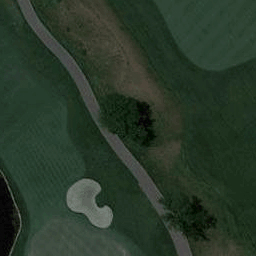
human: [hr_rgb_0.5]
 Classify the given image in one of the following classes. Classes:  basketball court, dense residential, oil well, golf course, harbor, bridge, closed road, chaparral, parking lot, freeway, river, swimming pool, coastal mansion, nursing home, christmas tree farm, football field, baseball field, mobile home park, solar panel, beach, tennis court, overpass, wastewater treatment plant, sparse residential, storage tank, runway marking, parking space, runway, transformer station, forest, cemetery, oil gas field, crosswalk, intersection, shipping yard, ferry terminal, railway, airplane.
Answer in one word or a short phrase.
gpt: golf course